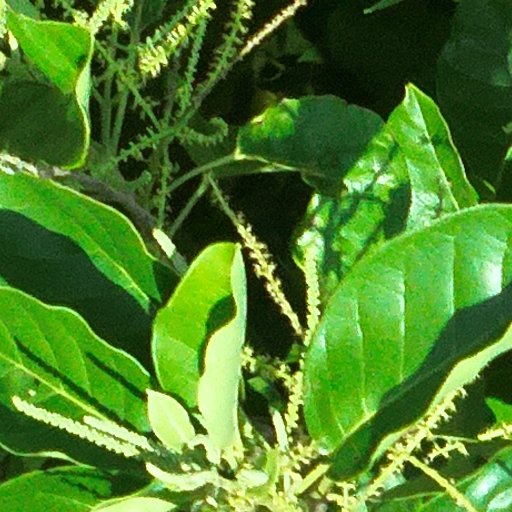
Species: Hieronyma alchorneoides
GBIF accepted scientific name: Hieronyma alchorneoides
Crown area (m\u00b2): 253.568